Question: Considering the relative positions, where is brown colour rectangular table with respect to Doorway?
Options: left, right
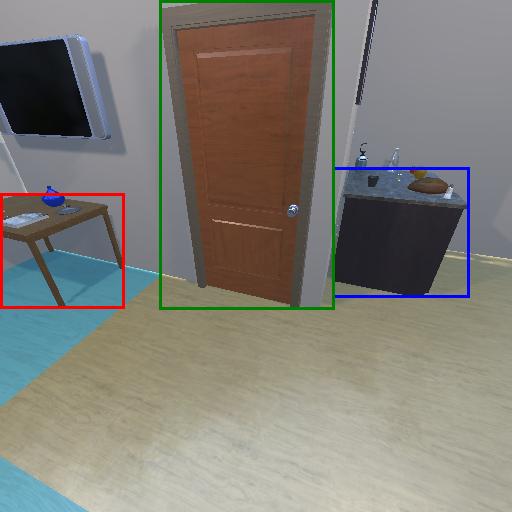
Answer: left